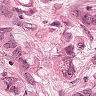
Metastatic tissue present: yes